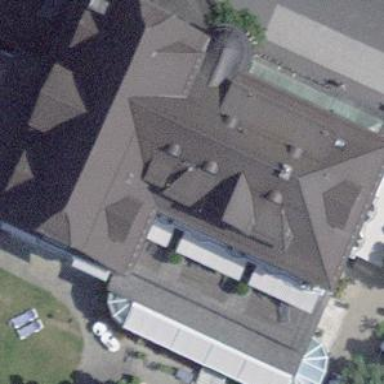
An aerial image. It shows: Hotel building.